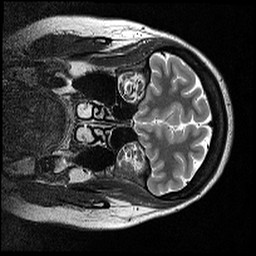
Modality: T2w
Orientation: coronal
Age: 36
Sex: female
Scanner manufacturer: siemens
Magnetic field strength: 3 T
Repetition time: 5.19 s
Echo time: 0.085 s